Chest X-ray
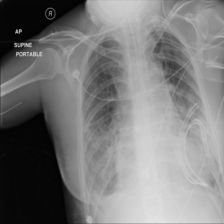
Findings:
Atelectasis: negative
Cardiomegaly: negative
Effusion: positive
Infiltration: positive
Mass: negative
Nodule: negative
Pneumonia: negative
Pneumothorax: negative
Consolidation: negative
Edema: negative
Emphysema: negative
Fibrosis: negative
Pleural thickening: negative
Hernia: negative